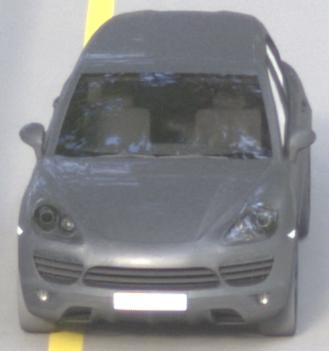
Make: Porsche
Model: Cayenne
Detailed model: Cayenne (958)
Model produced from: 2010/05
Model produced until: 2014/07
Doors: 5
Color: gray
Road condition: wet road
Daytime: morning or afternoon
Contrast: low contrast